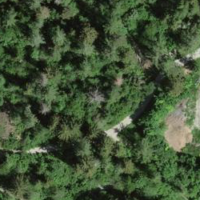
EUNIS habitat code: 43
Species observed at this site:
Primula veris